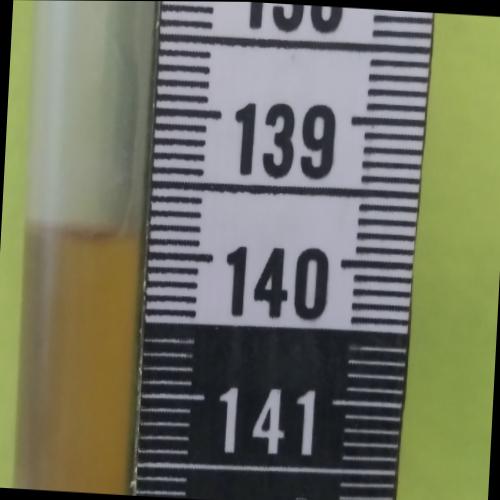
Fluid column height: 139.9 cm